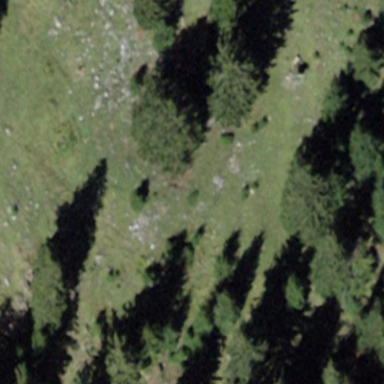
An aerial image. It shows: Forest area.